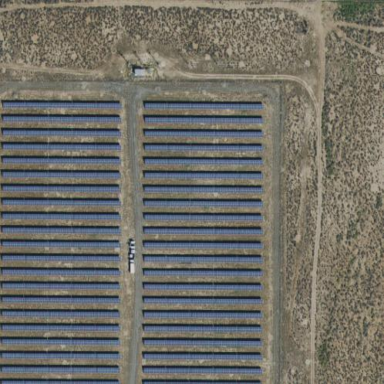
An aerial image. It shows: Solar power plant utilizing photovoltaic technology.